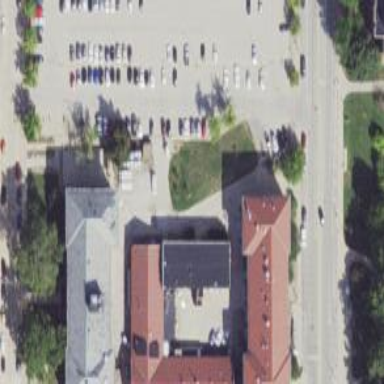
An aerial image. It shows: University building.